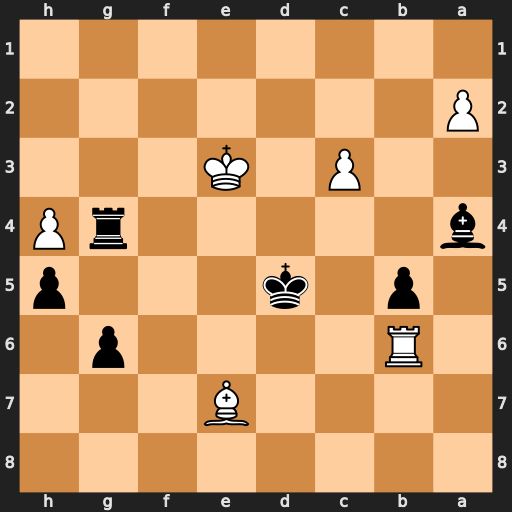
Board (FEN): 8/4B3/1R4p1/1p1k3p/b5rP/2P1K3/P7/8
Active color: b
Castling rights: -
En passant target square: -
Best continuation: Re4+ Kd2 Rxe7